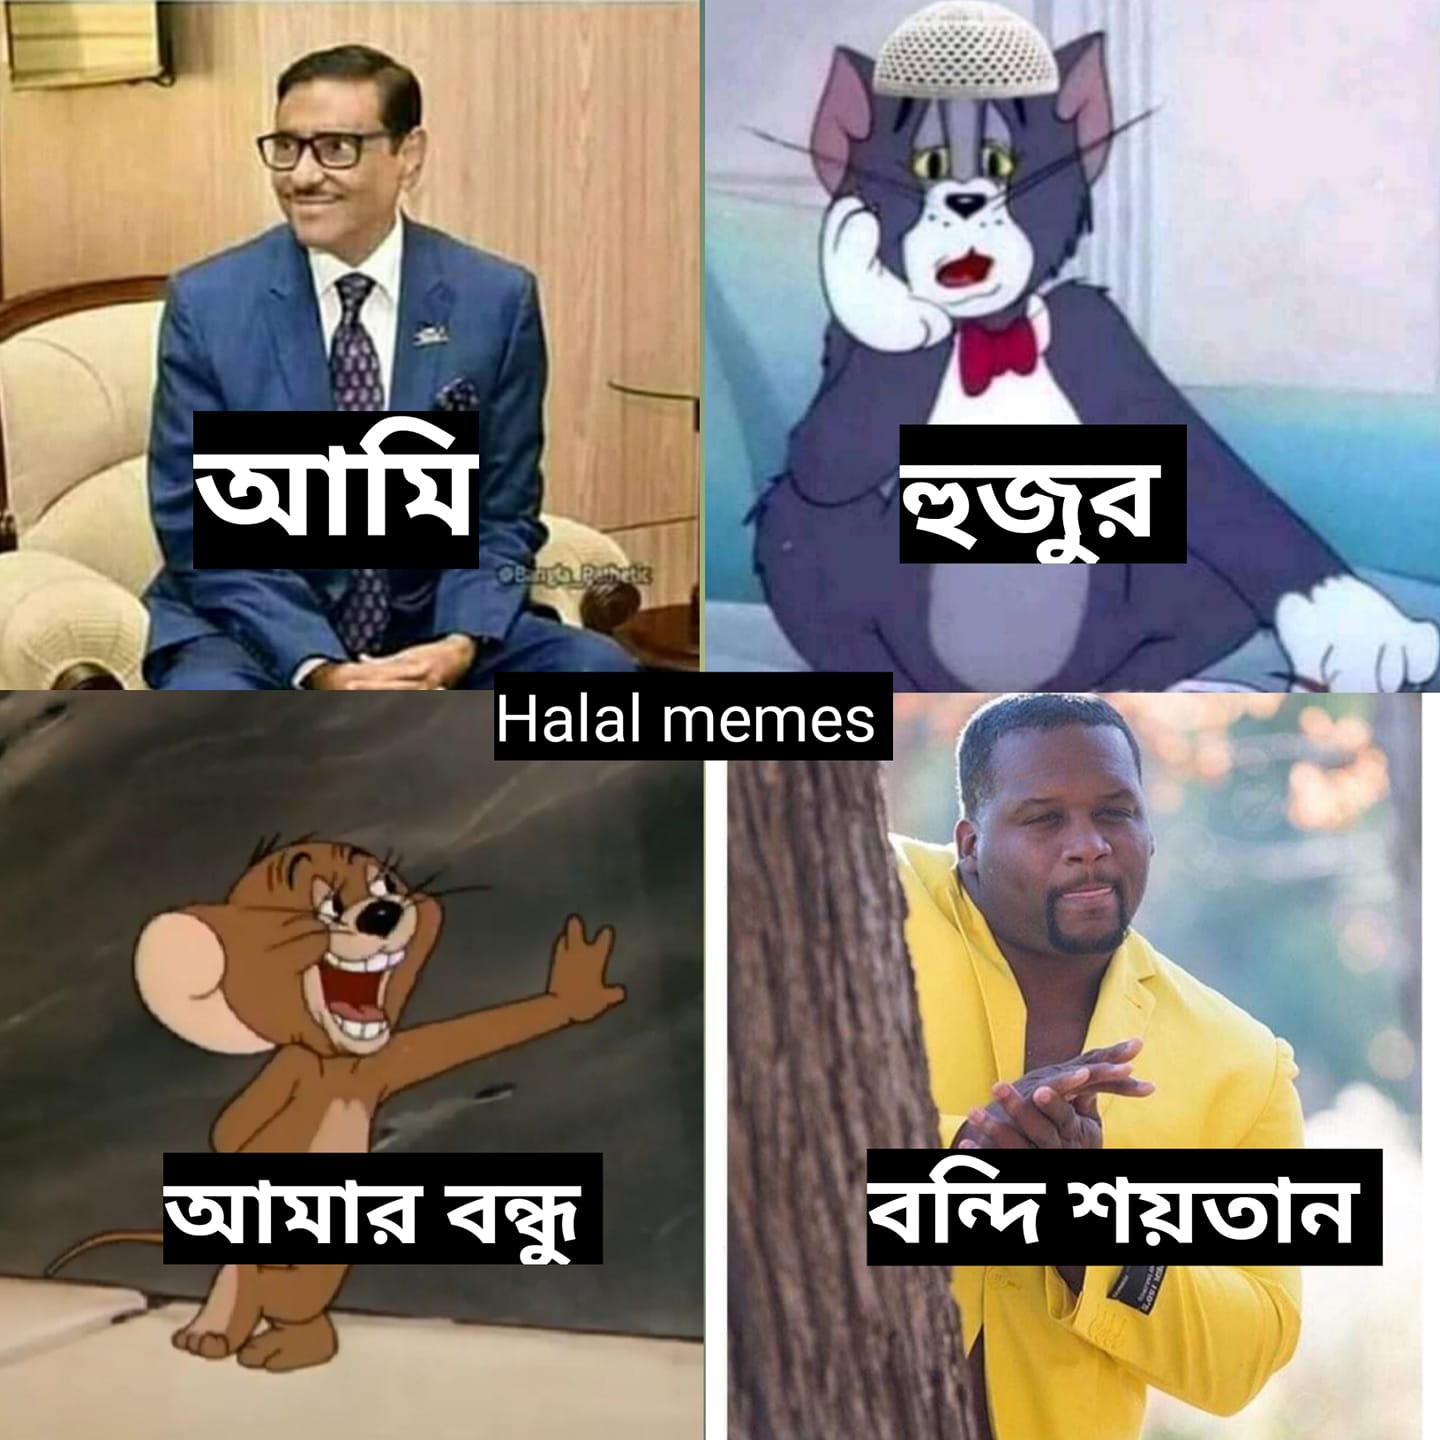
Text: আমি হুজুর আমার বন্ধু বন্দি শয়তান
Label: Non Hate